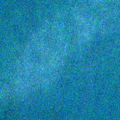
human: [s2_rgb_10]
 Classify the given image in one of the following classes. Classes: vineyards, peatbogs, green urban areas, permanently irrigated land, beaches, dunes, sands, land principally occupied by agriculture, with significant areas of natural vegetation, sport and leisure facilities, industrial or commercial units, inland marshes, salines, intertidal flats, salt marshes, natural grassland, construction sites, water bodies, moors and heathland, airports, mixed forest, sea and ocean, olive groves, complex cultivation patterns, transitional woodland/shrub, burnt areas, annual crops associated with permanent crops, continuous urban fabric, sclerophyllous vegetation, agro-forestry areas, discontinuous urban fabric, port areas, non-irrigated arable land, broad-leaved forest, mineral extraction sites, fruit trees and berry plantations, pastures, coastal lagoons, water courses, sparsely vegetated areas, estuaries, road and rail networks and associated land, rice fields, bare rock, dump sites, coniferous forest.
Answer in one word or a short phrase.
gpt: sea and ocean